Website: ulta-beauty
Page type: delivery-shipping
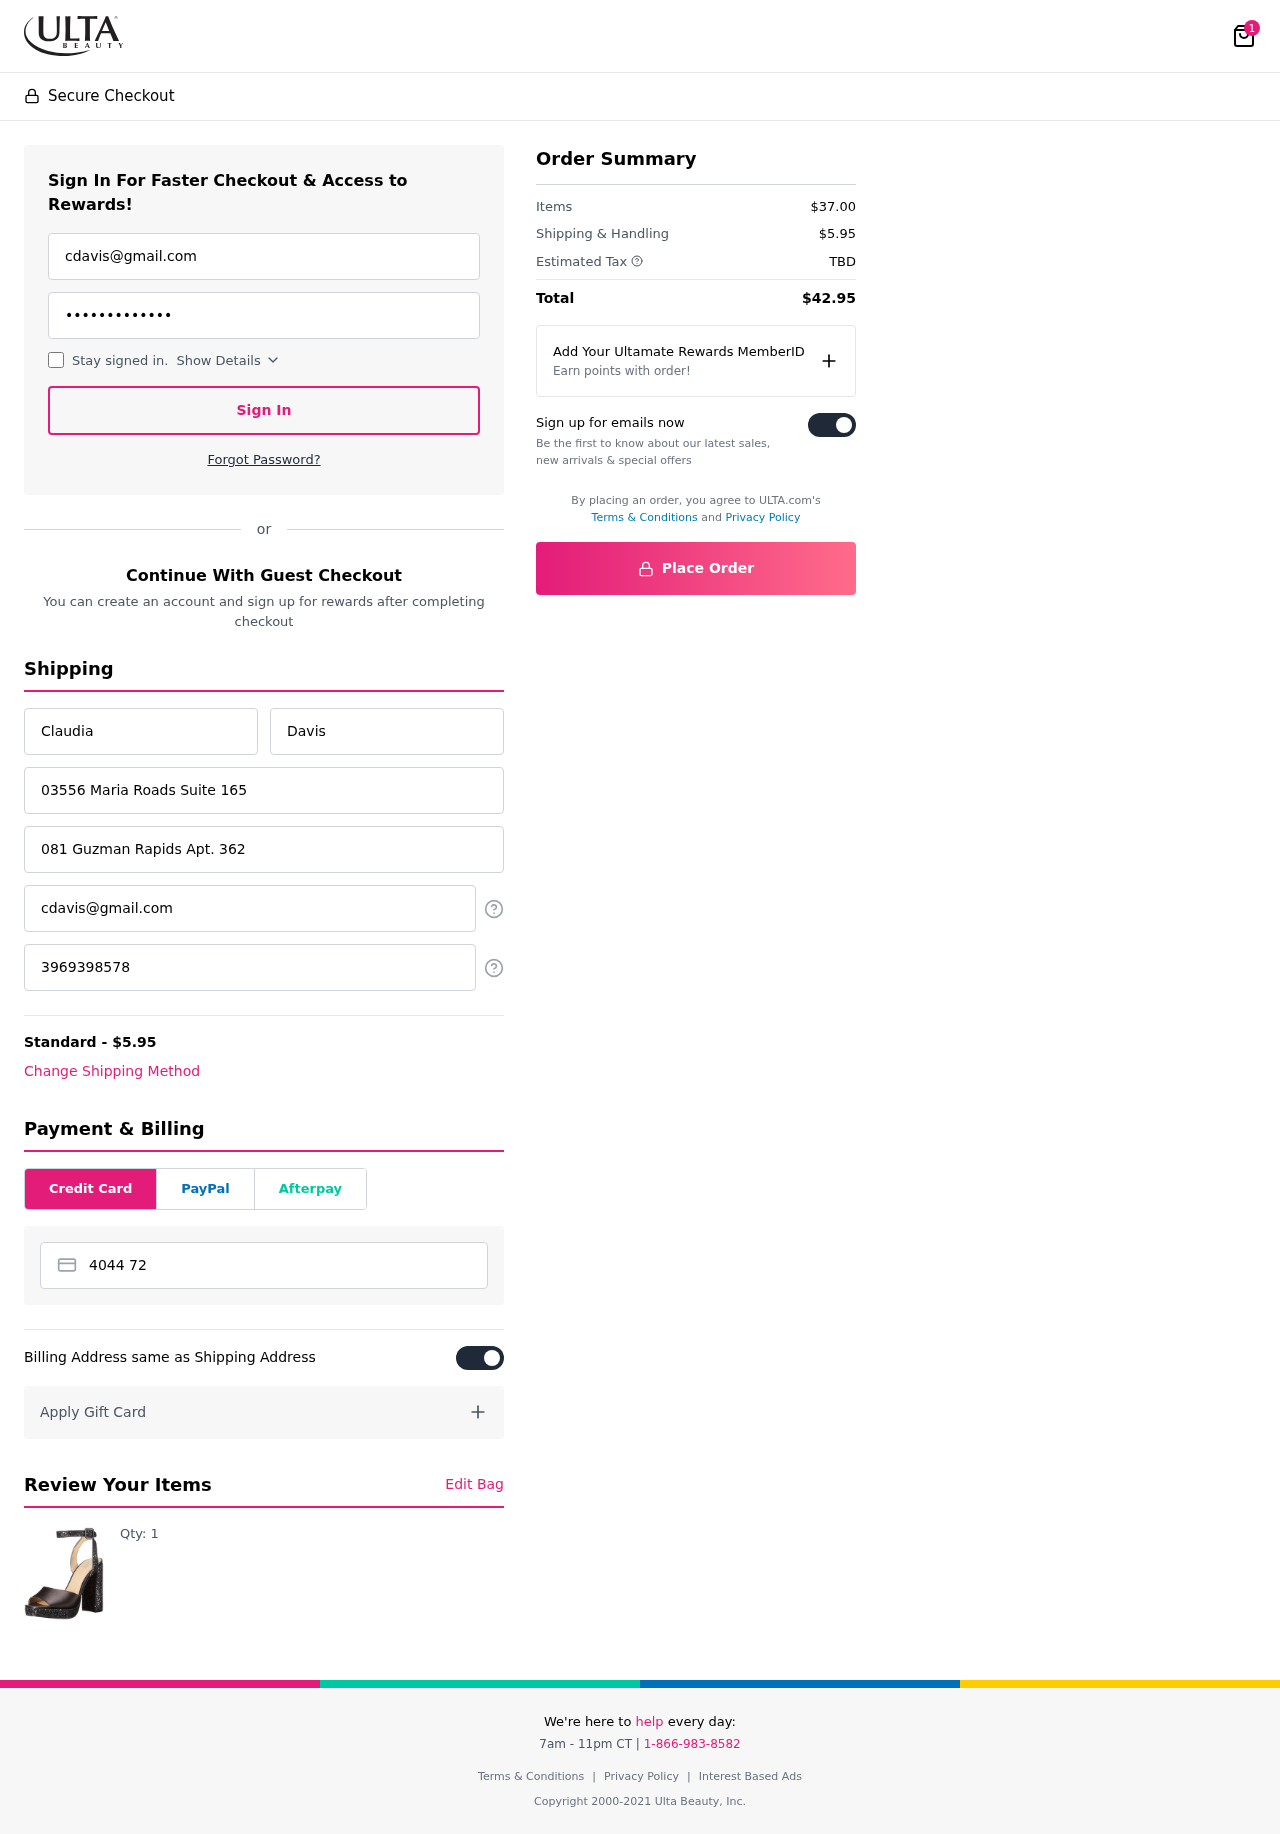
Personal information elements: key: PII_CARD_NUMBER
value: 4044 7250 7492 8500
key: PII_EMAIL
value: cdavis@gmail.com
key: PII_EMAIL2
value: cdavis@gmail.com
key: PII_FIRSTNAME
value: Claudia
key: PII_LASTNAME
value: Davis
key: PII_PHONE
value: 3969398578
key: PII_STREET
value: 03556 Maria Roads Suite 165
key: PII_STREET2
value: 081 Guzman Rapids Apt. 362
Product elements: key: PRODUCT1_QUANTITY
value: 1
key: PRODUCT1
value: Qty: 1
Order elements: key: ORDER_NUM_ITEMS
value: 1
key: ORDER_SHIPPING_COST
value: $5.95
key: ORDER_SUBTOTAL
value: $37.00
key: ORDER_TAX
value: TBD
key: ORDER_TOTAL
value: $42.95